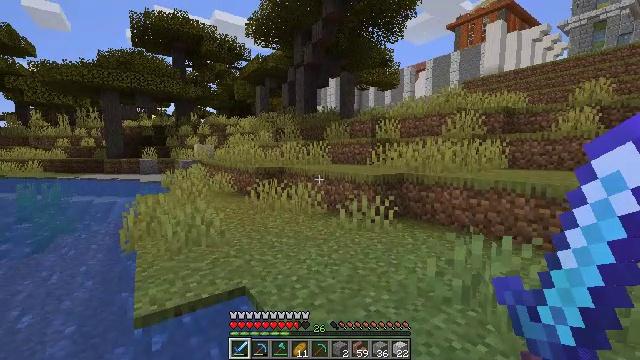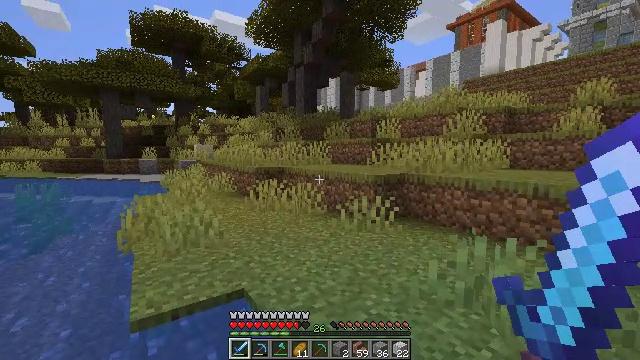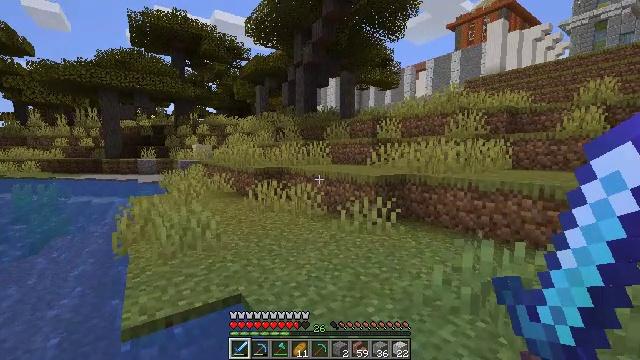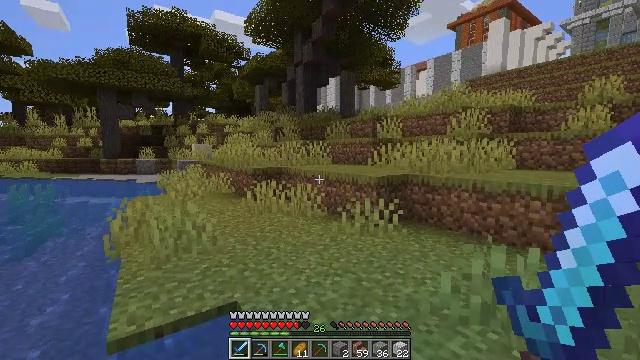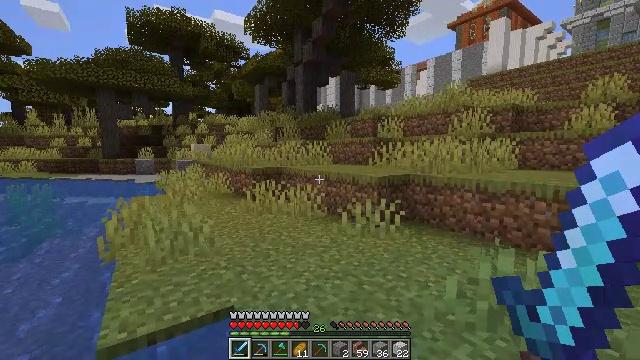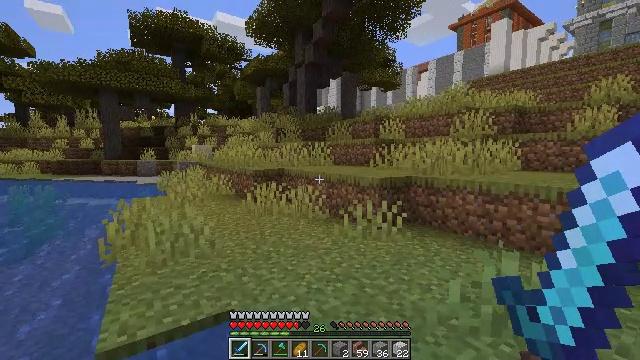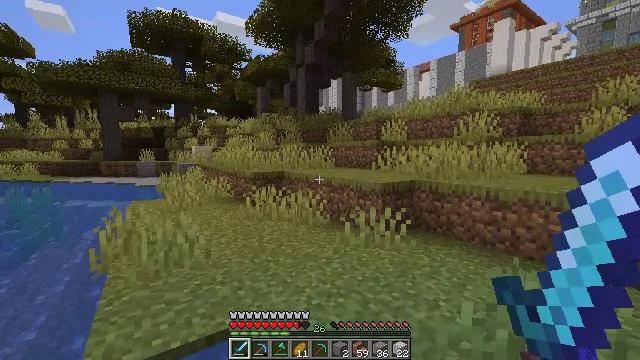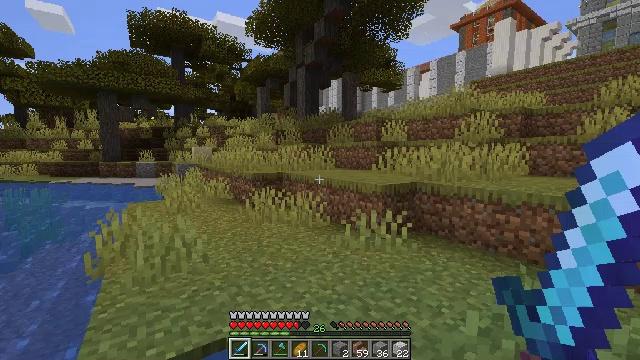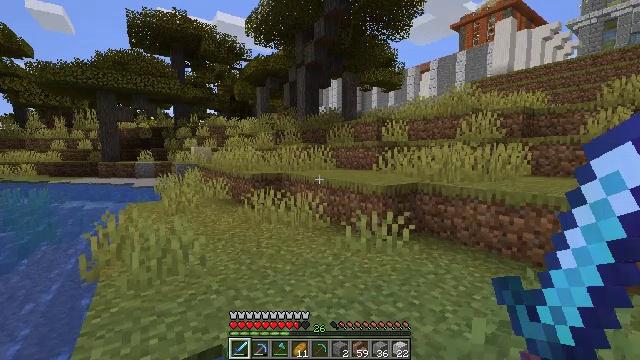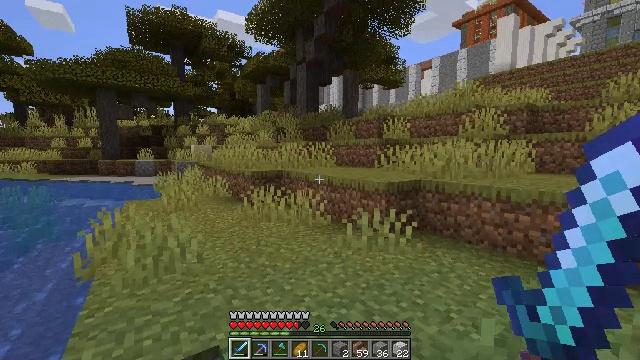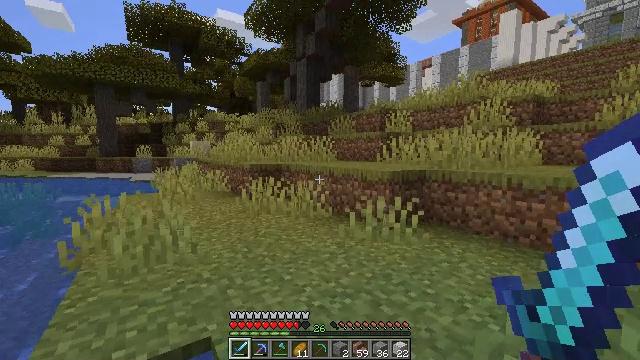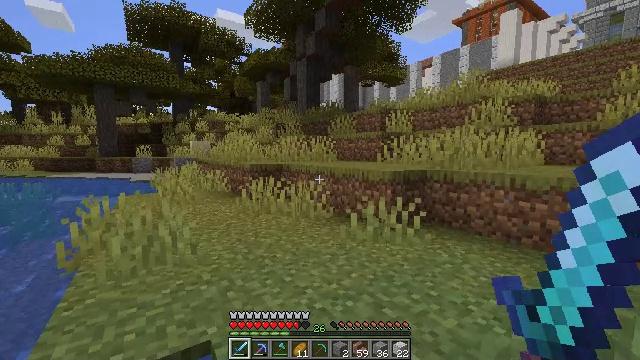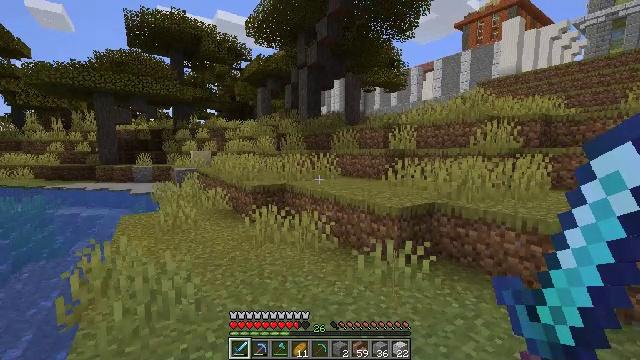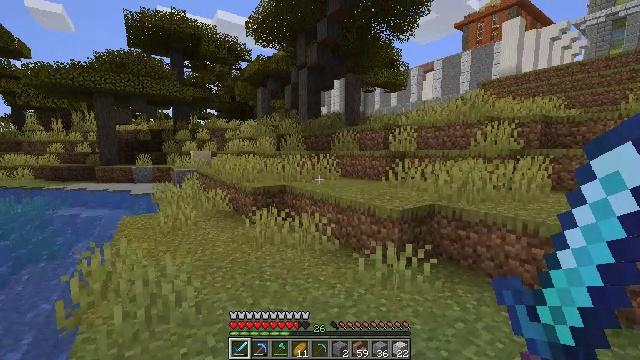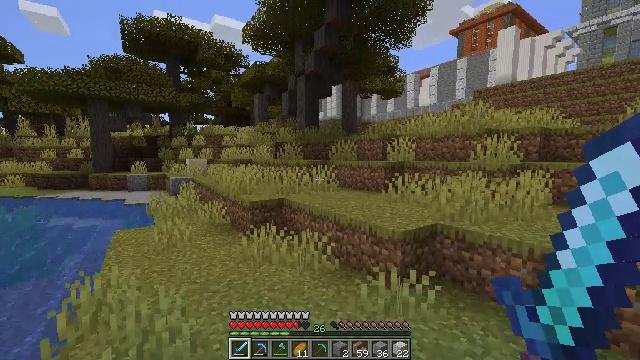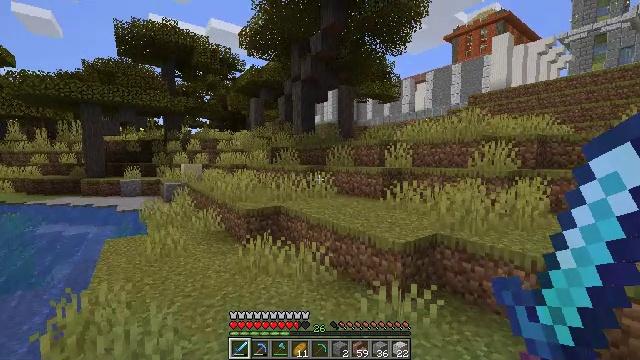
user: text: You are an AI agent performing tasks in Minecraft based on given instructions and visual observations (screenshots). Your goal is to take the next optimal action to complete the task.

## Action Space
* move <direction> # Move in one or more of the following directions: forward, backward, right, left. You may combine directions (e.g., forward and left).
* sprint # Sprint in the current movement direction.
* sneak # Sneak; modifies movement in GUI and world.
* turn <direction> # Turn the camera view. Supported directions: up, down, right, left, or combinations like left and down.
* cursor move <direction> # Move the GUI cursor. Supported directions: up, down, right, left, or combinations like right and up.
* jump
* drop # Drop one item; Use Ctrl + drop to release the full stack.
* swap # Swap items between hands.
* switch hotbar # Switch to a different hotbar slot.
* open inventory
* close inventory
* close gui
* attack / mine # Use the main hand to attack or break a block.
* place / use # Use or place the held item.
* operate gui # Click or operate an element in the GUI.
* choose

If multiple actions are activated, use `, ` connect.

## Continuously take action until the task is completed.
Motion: motion action
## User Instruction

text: Retrieve polished diorite from the environment.
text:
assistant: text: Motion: move forward
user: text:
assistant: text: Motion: move forward
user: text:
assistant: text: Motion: move forward
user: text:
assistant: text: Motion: move forward
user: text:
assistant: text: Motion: move forward, jump
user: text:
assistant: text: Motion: move forward, jump
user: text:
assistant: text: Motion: move forward, jump
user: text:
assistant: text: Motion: move forward, jump
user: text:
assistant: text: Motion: move forward, jump
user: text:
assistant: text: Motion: move forward, jump
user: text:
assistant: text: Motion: move forward, jump
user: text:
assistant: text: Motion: move forward, jump
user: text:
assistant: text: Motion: move forward, jump
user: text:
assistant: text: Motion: move forward
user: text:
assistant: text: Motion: move forward
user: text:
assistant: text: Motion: move forward
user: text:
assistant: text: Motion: move forward, turn right
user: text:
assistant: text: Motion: move forward, turn right and up
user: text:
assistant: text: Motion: move forward, turn right and up
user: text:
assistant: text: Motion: move forward
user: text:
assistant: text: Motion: move forward
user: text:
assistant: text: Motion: move forward
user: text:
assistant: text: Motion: move forward
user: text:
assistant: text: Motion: move forward
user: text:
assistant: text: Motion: move forward
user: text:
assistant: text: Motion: move forward, turn up
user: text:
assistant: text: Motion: move forward
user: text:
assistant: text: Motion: move forward
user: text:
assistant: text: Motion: move forward, switch to hotbar 2
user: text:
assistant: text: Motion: move forward, switch to hotbar 2